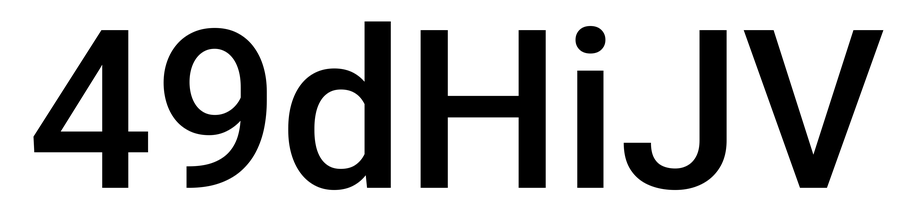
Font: Roboto_Medium